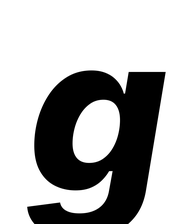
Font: Inter-Italic_ExtraBold_Italic